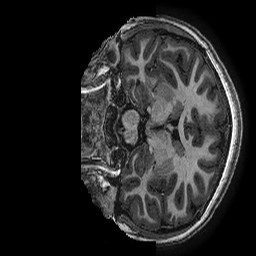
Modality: T1w
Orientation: coronal
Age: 14
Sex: female
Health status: ill
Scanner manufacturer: ge
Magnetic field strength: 3 T
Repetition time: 0.007644 s
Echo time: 0.003468 s